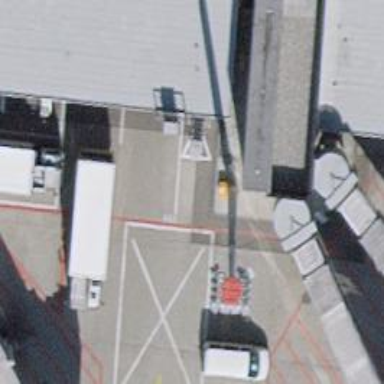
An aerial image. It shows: Airport parking position.